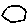
Label: hexagon